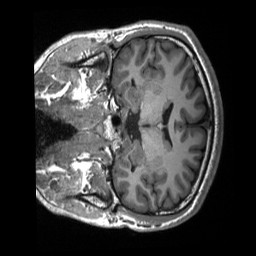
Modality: T1w
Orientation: coronal
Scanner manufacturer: siemens
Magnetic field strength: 3 T
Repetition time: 2.3 s
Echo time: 0.00232 s